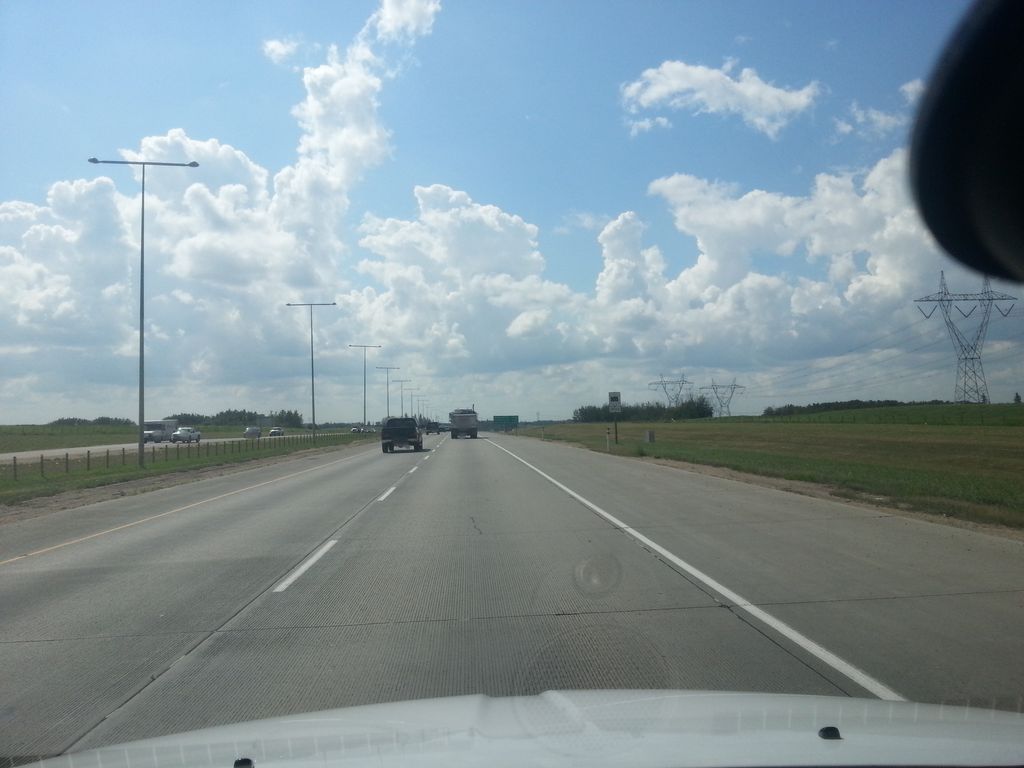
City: edmonton